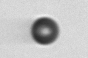
Label: bead